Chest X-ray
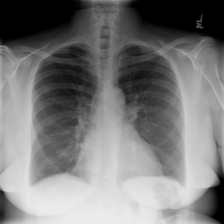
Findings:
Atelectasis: negative
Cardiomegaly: negative
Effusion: negative
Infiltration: negative
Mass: negative
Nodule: negative
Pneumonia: negative
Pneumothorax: negative
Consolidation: negative
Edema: negative
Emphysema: negative
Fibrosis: negative
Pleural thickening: negative
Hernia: negative